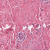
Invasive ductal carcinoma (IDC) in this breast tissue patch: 0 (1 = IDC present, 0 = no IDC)